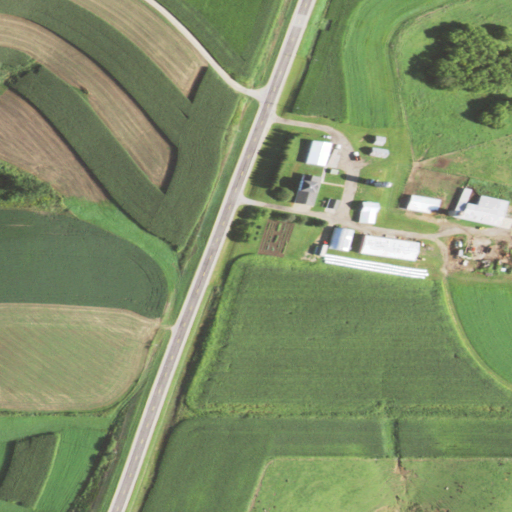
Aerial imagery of ridge(s) in Minnesota named German Ridge containing pasture, low intensity development, open development, deciduous forest, cultivated crops, grassland, and medium intensity development